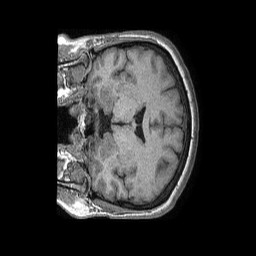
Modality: T1w
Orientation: coronal
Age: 61
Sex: female
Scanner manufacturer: philips
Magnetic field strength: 1.5 T
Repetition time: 0.007561 s
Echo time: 0.003449 s